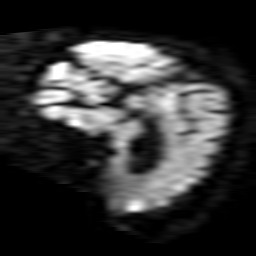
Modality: TRACE
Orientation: sagittal
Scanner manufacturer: philips
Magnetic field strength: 1.5 T
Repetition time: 3.107 s
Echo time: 0.06241 s